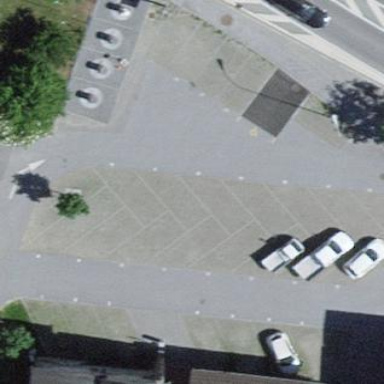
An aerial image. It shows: Parking area with asphalt surface.